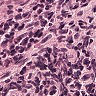
Metastatic tissue present: no